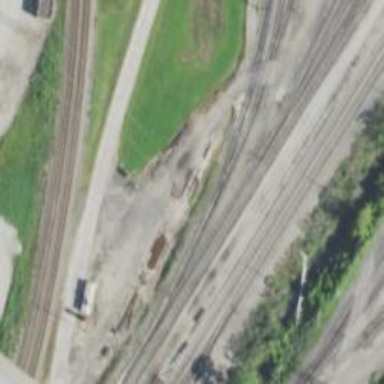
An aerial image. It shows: Railway yard used for servicing trains.